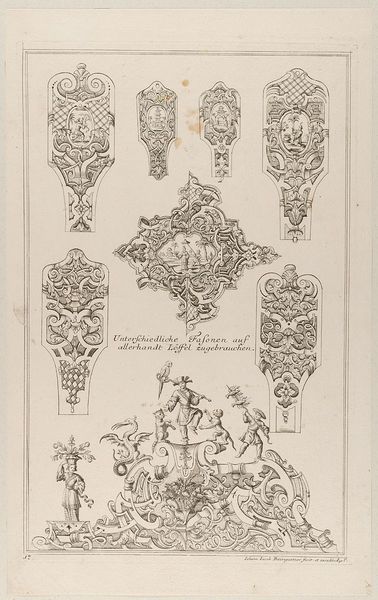
Titel: Unterschiedliche Ornamente aus Laub- und Bandelwerk mit Chinesendarstellungen, Blatt 17 aus der Folge 'Gantz Neu Inventiertes Laub und Bandelwerk Dritter Theil'
Künstler: Johann Jacob Baumgartner
Standort: Hamburg
Institution: Museum für Kunst und Gewerbe Hamburg
Schlagwörter: vogel, tisch, zeichnung, tiere, ornament, silber, figur, affe, frucht, schrift, papier, grafik, graphik, löffel, ornamente, fotografie, photographie, katze, medaillon, druckgraphik, druckgrafik, stich, kunstgewerbe, besteck, laubwerk, blattwerk, fabelwesen, papagei, kupferstich, kunsthandwerk, ungeheuer, fruchtkorb, monster, affen, haltungen, stellungen, fabeltier, randornament, fabeltiere, kuoferstich, tafelgeschirr, bandelwerk, tierornament, zwitterwesen, monstrum, reproduktionen, industriedesign, druckerzeugnisse, unterschiedliche, früchte, vögel, tierornamente, völker, nationalitäten, tafeldekoration, ornamentstich, vorlageblätter, chinesendarstellung, chinesenszene, besteckgriff, kanephore, korbträgerin, fasonen